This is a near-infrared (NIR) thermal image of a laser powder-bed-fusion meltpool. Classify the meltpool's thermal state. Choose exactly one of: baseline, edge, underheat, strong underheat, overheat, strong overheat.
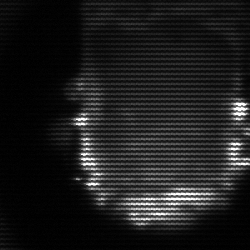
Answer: baseline